Interaction volume radius: 10 \u00c5
Interaction volume height: 15 \u00c5
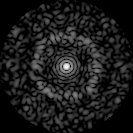
Disorder parameter: 0.8173